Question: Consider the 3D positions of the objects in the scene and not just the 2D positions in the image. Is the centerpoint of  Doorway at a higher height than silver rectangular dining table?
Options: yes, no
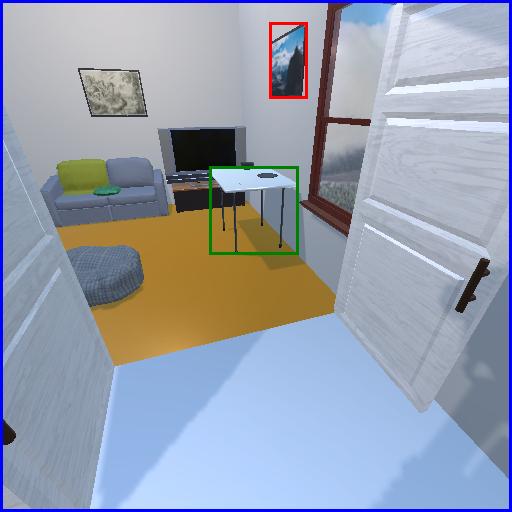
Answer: yes